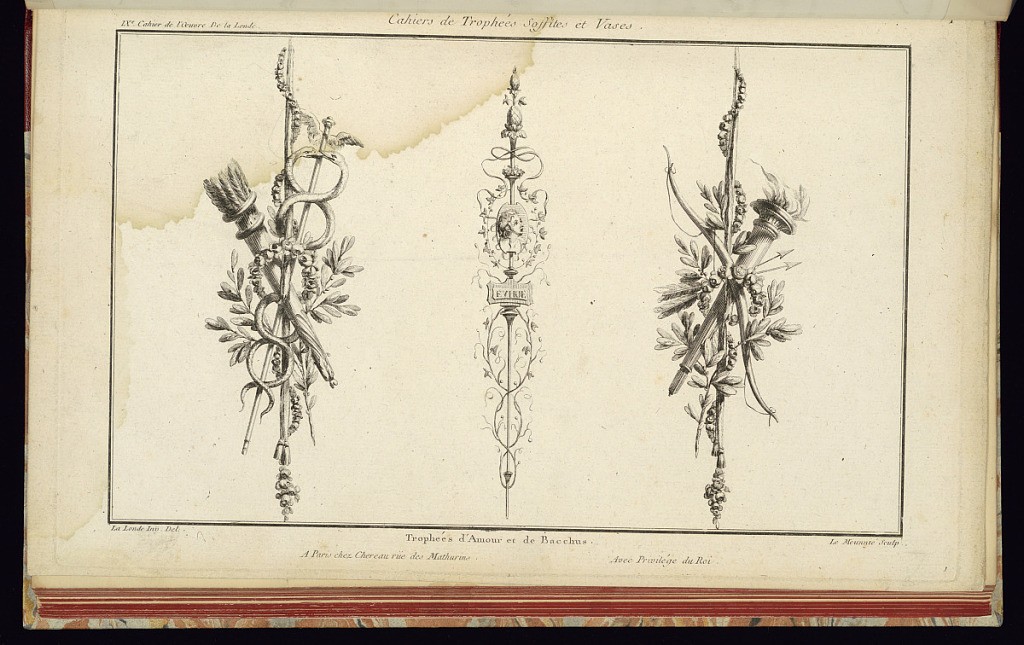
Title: Trophées d'Amour et de Bacchus.
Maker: Richard de Lalonde, French, active 1780–96
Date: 1775-1788
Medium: Etching on off-white laid paper
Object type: Print
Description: Three trophy designs. The trophy on the left has a quiver and a winged staff wrapped by snakes. The middle trophy has a portrait medallion of a bacchante, surrounded by ivy, and a carved plate below with the words "EVHOE"; at the top of the staff are two pinecones. The trophy on the right has a staff wrapped by a garland of flowers, a bow and arrows, and a torch. The plate is signed and numbered.